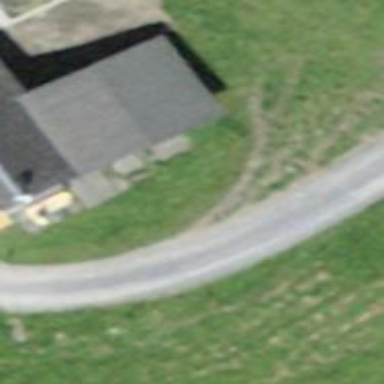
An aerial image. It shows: Farm shop.